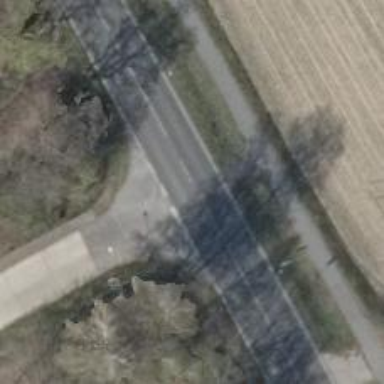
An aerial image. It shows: Secondary road with asphalt surface.